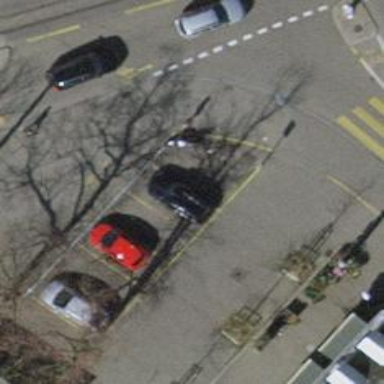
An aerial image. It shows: Car-sharing service available at this location.